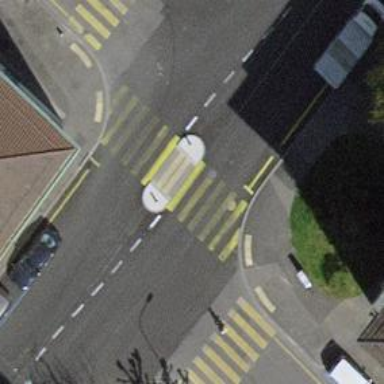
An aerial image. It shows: Marked road crossing with pedestrian island.